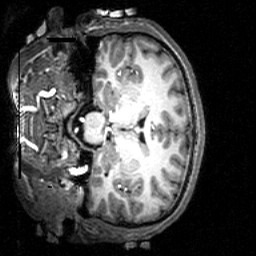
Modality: T1w
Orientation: coronal
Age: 31
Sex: female